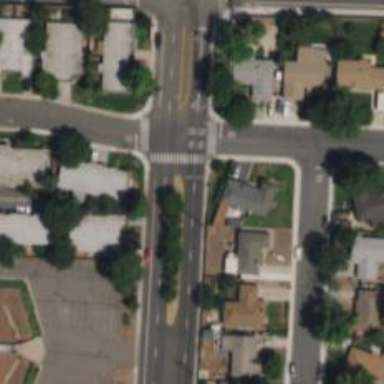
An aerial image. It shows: Secondary road with separate asphalt sidewalk.